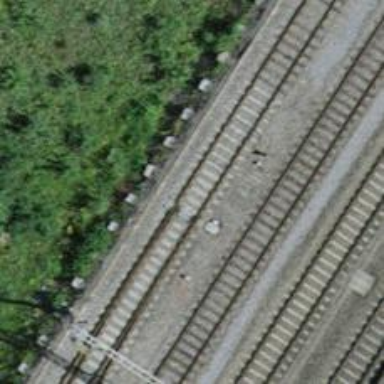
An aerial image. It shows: Single-track electrified railway yard with contact line electrification.